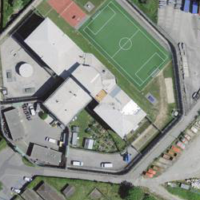
EUNIS habitat code: 53
Species observed at this site:
Cichorium intybus
Achillea millefolium